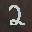
Label: 2